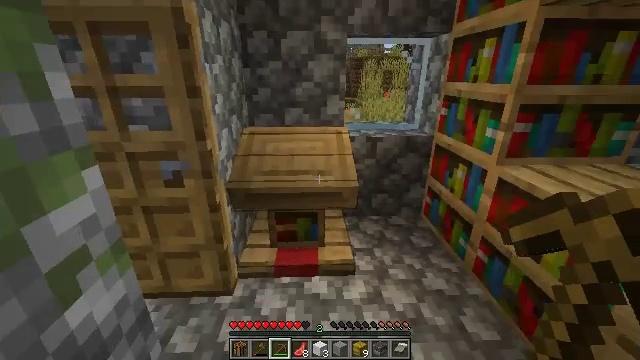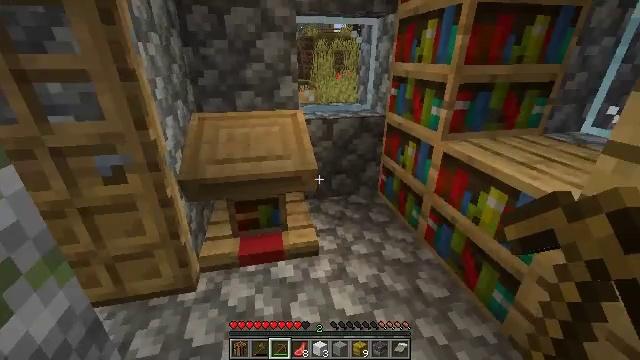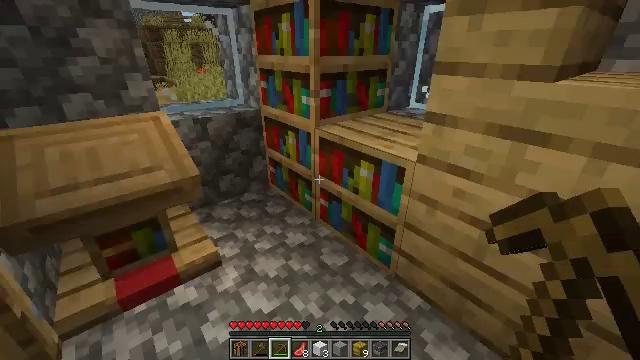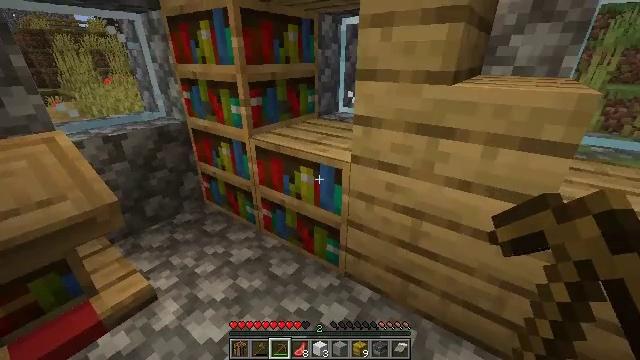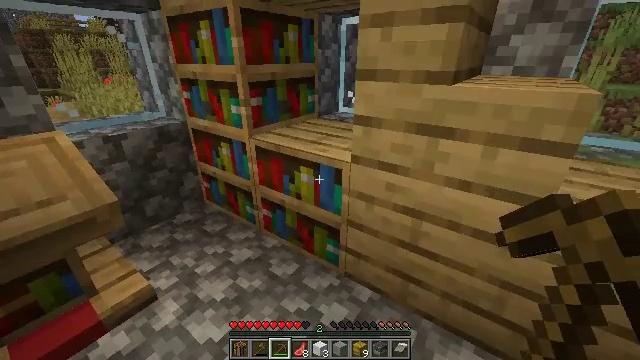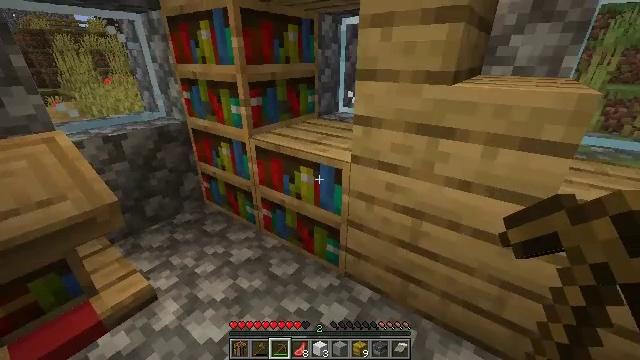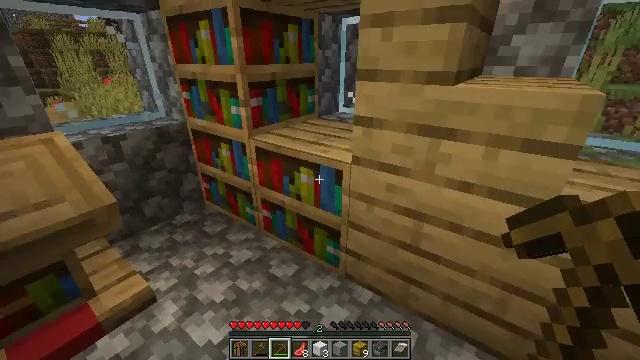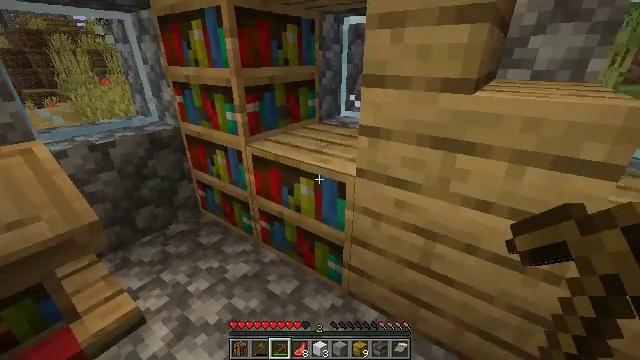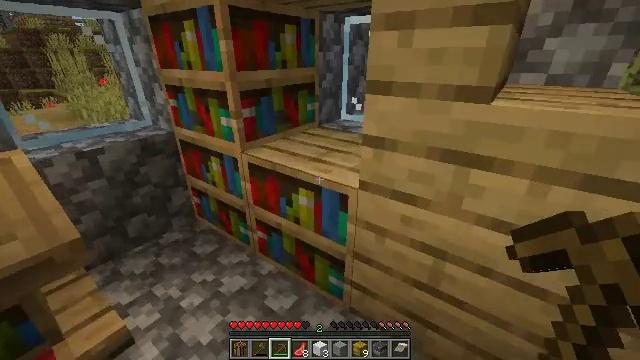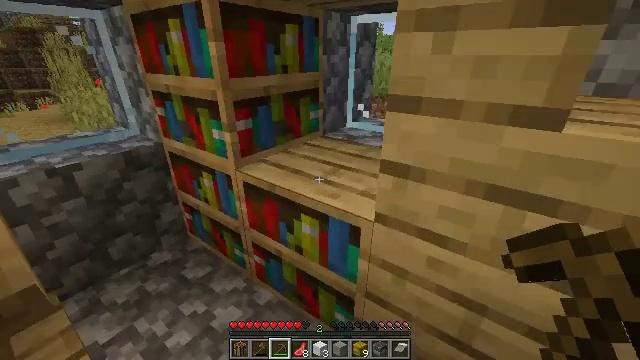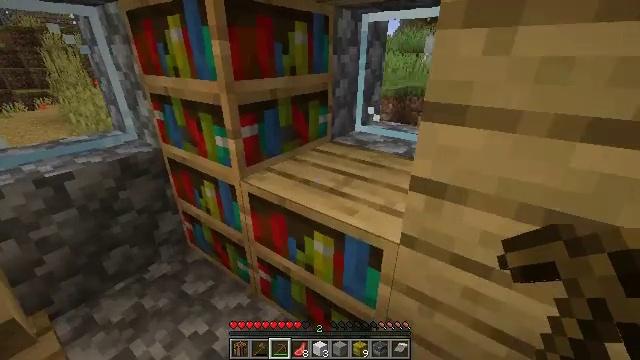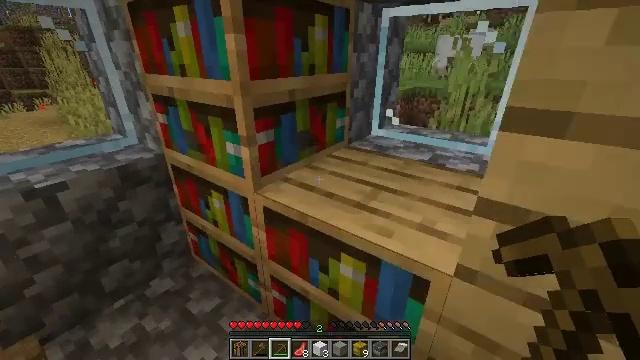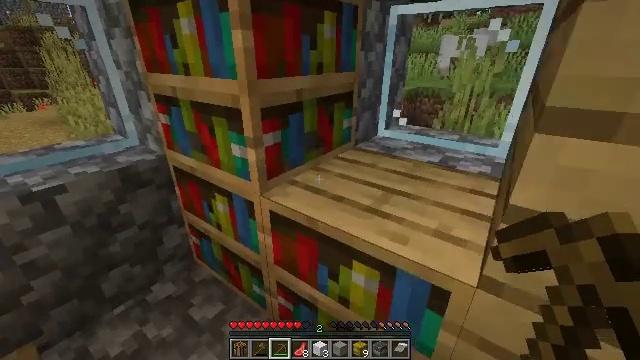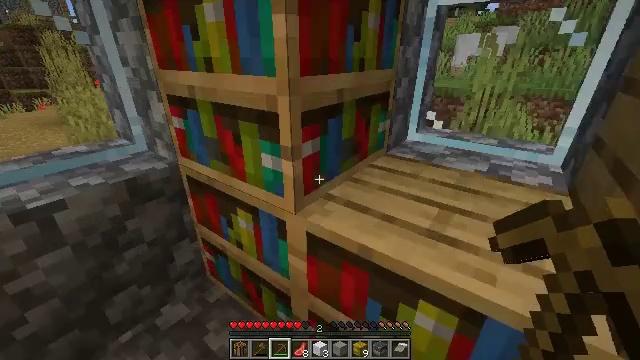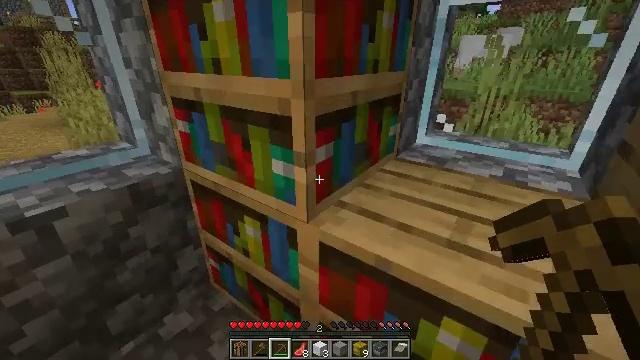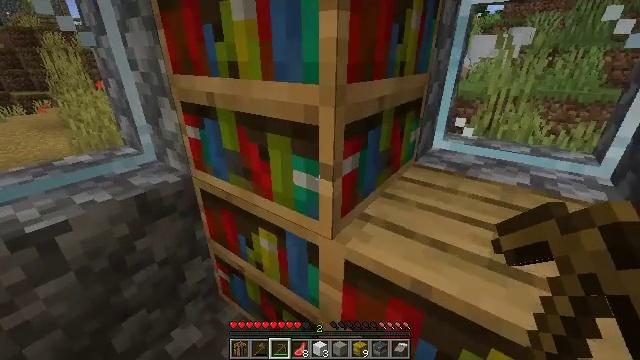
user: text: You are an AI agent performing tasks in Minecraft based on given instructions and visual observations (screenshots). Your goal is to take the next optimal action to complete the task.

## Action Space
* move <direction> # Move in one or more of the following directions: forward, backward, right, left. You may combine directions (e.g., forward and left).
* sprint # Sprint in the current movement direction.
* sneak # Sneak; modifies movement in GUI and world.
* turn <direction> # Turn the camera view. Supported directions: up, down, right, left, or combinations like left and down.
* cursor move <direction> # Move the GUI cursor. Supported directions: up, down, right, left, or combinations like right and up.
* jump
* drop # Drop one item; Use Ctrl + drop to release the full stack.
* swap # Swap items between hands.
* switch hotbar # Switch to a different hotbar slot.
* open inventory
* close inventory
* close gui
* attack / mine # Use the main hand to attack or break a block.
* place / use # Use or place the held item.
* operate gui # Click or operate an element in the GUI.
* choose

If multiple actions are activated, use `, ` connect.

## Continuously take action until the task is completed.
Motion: motion action
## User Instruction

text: Mine the bookshelf to gather resources.
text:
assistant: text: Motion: turn right and down
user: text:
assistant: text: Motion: turn right and down
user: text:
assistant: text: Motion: turn right and up
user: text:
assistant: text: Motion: no_op
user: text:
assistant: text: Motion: no_op
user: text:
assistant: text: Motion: move forward
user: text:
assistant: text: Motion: move forward
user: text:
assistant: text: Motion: move forward
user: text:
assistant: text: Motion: move forward and move left
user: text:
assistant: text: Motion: move forward and move left
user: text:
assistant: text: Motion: move forward and move left
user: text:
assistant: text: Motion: move forward and move left
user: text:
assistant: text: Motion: move forward and move left
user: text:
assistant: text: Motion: no_op
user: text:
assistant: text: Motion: no_op
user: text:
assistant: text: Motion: no_op
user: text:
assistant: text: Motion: no_op
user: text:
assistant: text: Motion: no_op
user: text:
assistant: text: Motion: turn up
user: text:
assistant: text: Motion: turn left and up
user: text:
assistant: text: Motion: turn up
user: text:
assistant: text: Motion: turn up
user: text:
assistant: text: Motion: attack / mine
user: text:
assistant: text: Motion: attack / mine
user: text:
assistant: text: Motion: turn up, attack / mine
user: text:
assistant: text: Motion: sneak, turn up, attack / mine
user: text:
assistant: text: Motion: sneak, turn right and up, attack / mine
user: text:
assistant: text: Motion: sneak, turn right and up, attack / mine
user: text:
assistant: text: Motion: sneak, attack / mine
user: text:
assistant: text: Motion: sneak, attack / mine